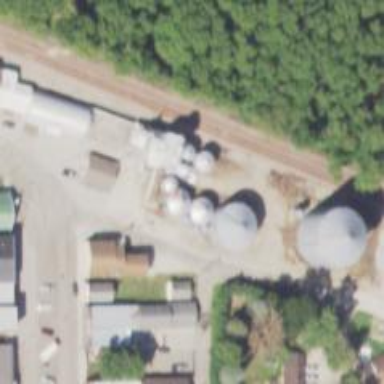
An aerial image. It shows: Silo.